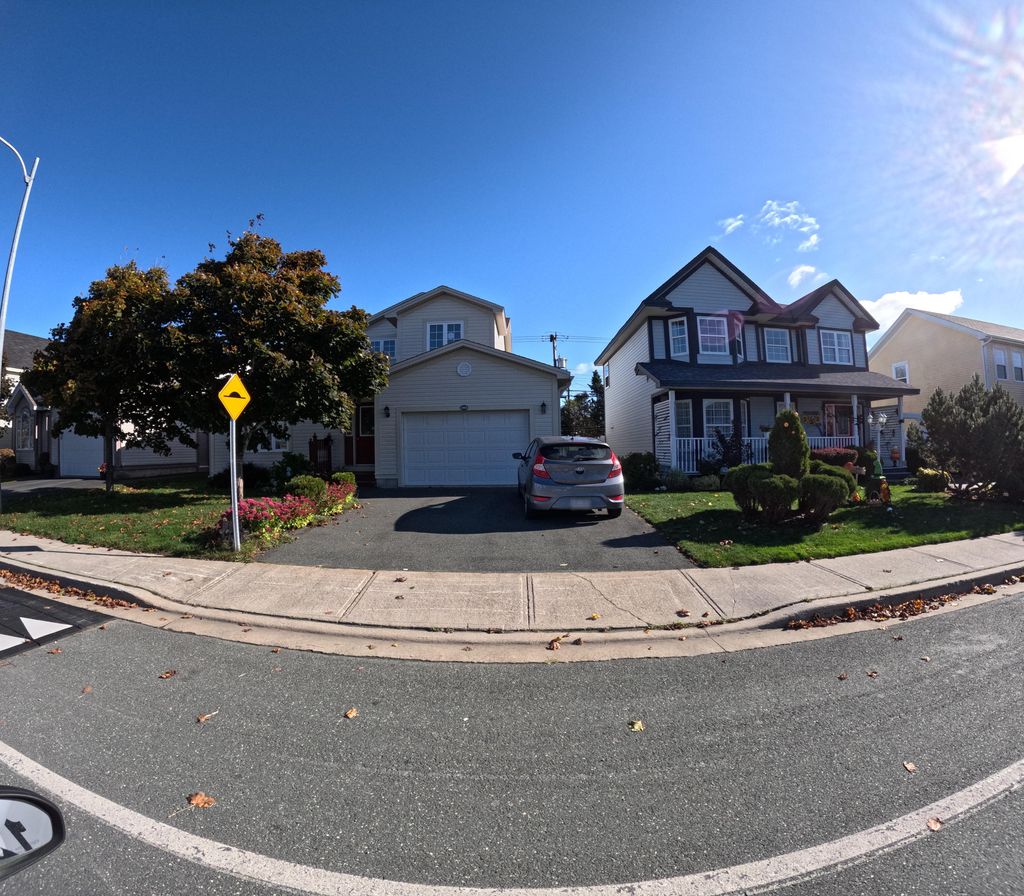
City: st_johns